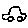
Label: car